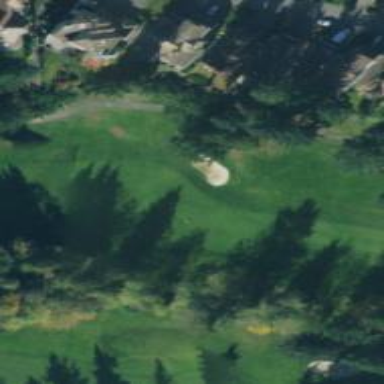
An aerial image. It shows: Golf hole.